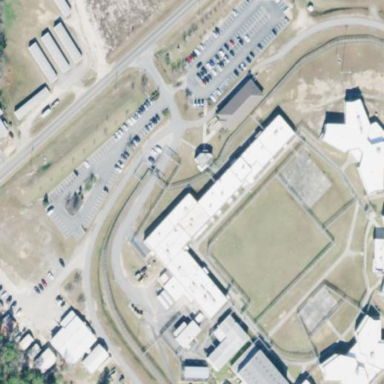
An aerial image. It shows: Prison.